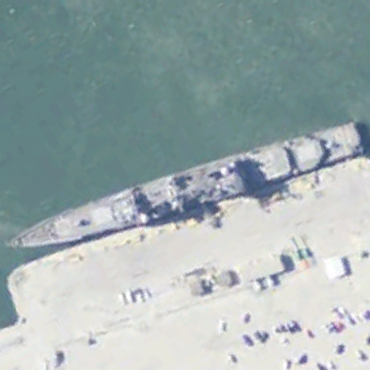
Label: cruiser